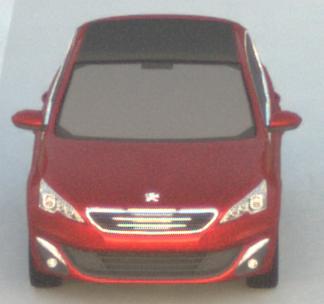
Make: Peugeot
Model: 308 VTi 82
Detailed model: 308 (II)
Model produced from: 2013/09
Model produced until: 2014/11
Doors: 5
Color: red
Road condition: dry road
Daytime: sunrise or sunset
Contrast: low contrast